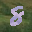
Label: 8